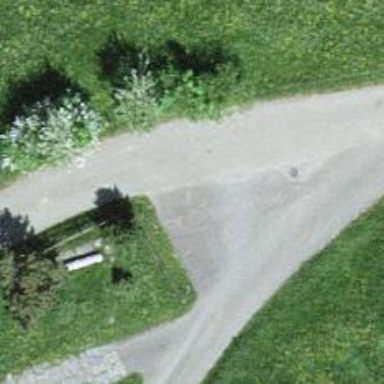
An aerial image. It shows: Bench.